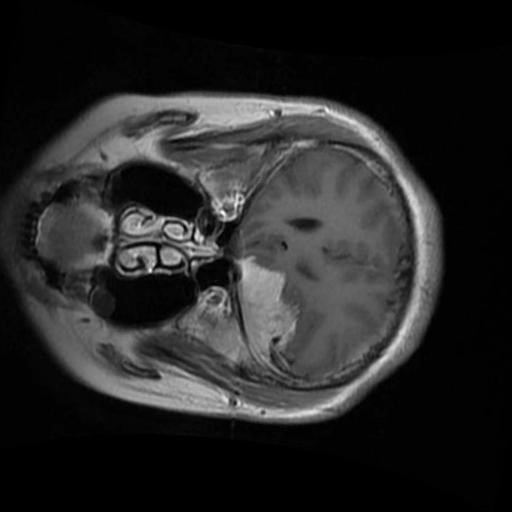
Label: brain_menin